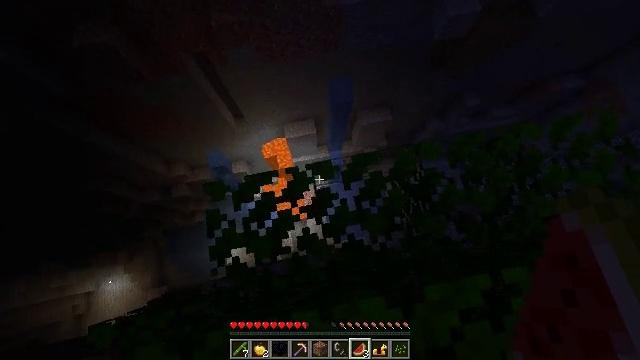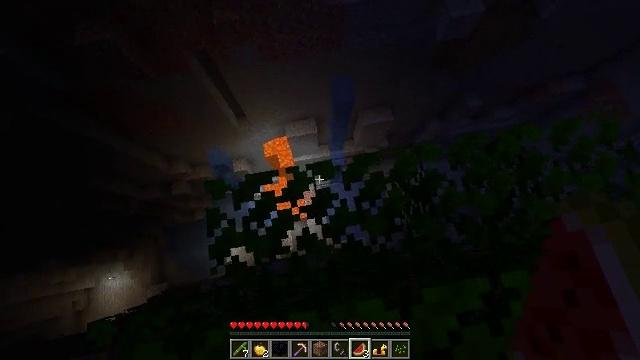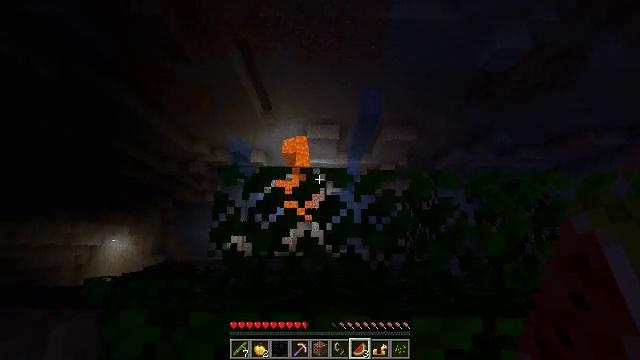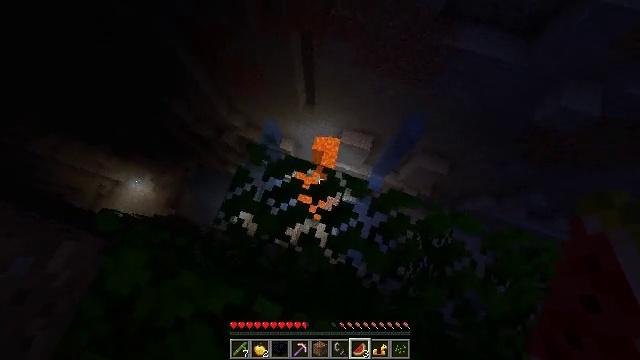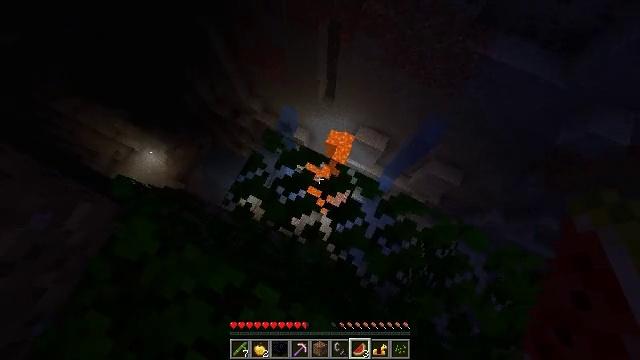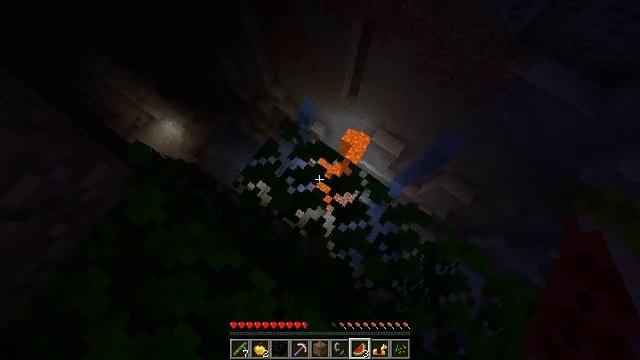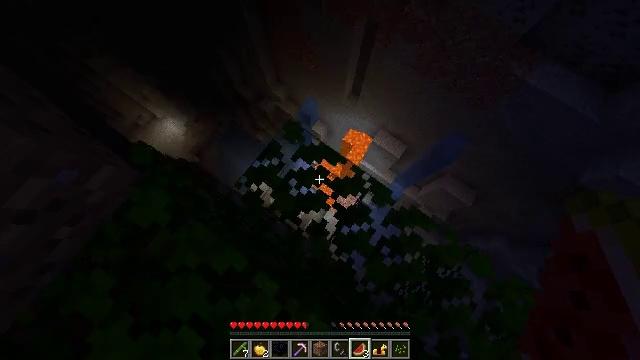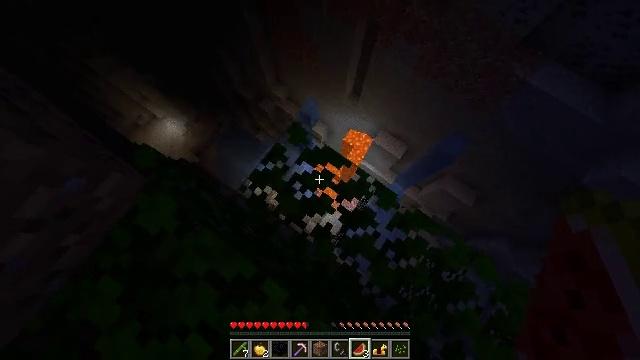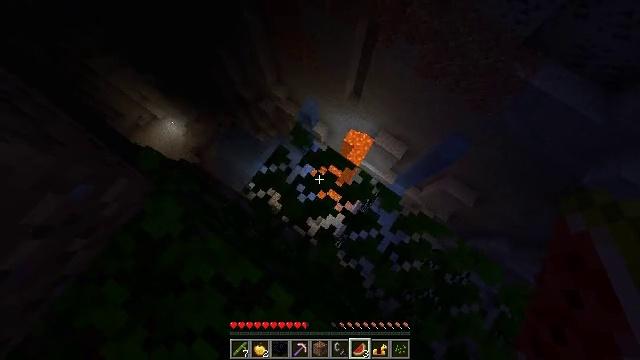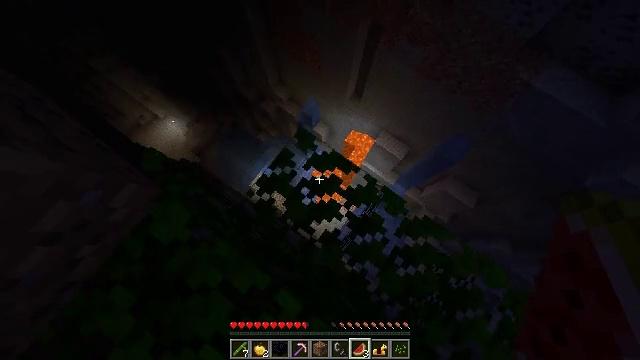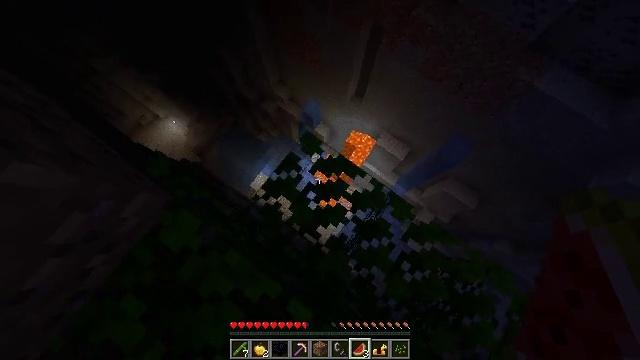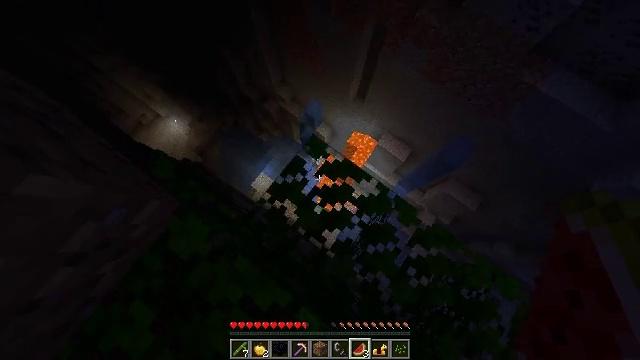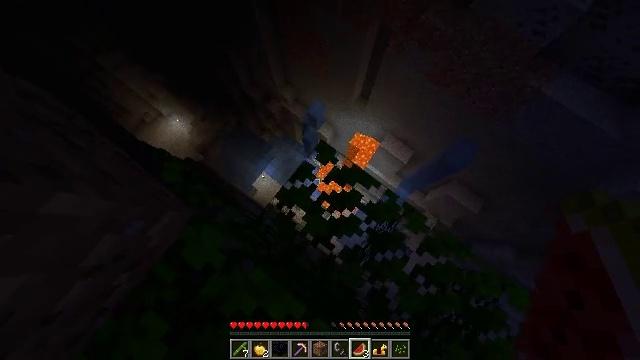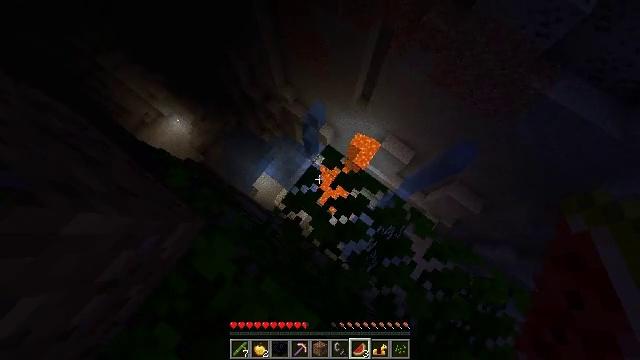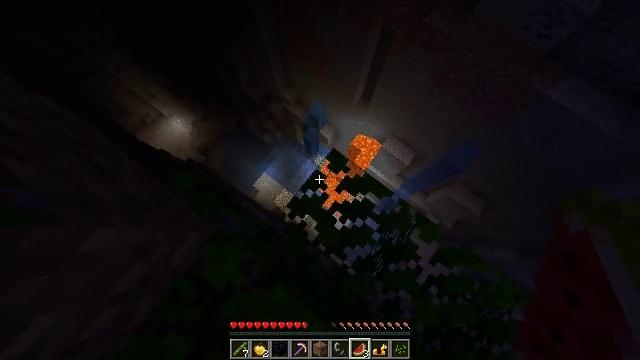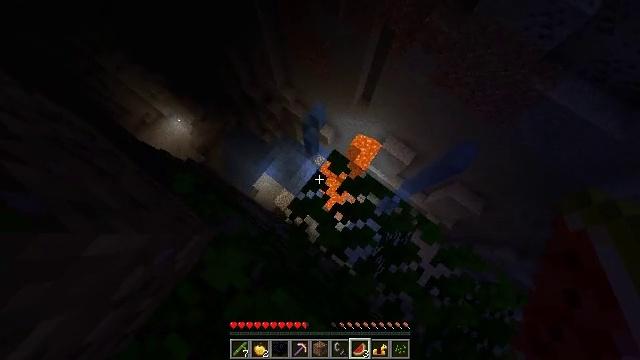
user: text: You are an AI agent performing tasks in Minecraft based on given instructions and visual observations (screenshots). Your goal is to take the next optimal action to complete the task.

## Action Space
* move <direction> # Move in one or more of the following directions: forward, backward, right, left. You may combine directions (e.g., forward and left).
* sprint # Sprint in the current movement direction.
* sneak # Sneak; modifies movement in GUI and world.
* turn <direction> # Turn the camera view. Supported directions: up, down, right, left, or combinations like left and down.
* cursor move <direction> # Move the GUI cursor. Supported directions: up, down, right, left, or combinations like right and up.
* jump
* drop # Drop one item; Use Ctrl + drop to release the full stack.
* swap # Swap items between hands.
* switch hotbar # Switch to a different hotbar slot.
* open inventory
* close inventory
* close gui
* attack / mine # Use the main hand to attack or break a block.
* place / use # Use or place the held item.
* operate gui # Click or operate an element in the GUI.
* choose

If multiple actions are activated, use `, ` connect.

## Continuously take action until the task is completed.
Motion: motion action
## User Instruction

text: Gather diorite by holding left button.
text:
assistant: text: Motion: move forward, sneak
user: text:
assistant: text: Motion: move forward, sneak, turn left and up
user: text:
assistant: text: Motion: move forward, sneak, turn left
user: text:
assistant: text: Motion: move forward, sneak, turn left and down
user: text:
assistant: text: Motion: move forward, sneak, turn left and down
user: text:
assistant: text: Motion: move forward, sneak
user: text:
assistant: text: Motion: move forward, sneak
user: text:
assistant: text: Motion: move forward, sneak
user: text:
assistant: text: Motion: move forward and move left, sneak
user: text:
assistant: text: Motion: move forward and move left, sneak
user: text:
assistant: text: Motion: move forward and move left, sneak
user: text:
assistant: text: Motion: move forward and move left, sneak
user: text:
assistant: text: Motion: move forward, sneak
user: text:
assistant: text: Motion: sneak
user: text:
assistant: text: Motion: no_op
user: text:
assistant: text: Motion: no_op
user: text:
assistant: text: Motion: no_op
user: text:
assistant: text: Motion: no_op
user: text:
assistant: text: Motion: move right
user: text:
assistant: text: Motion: move right, turn left
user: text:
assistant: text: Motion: move right, turn left
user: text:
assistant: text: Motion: move right, turn left
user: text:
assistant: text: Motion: turn left
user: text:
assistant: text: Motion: no_op
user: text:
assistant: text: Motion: turn left
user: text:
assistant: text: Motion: turn left
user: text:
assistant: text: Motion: no_op
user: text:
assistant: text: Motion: turn left
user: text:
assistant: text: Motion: turn left
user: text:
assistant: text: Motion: turn left